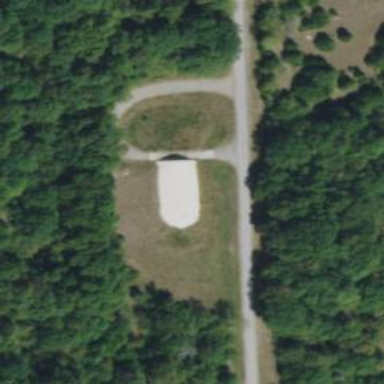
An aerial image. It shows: Military bunker for protection and defense.